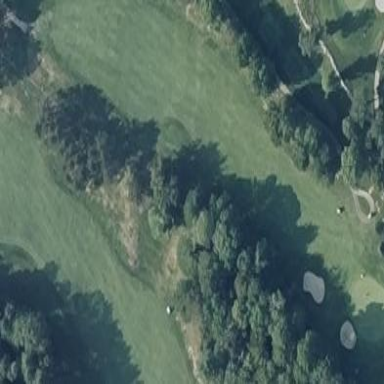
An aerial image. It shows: Well-maintained mown grass fairway on golf course.